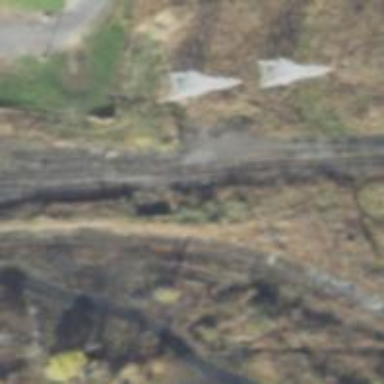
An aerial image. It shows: Abandoned railway spur.